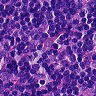
Metastatic tissue present: no